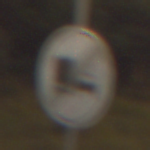
Verkehrszeichen: EndeUeberholverbotKraftfahrzeuge
Umgebung: Outdoor, Nature
Tageszeit: Night
Wetter: Clear
Licht: Natural
Jahreszeit: NotSpecified
Kontrast: LowContrast